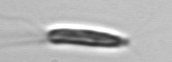
Label: Chrysochromulina